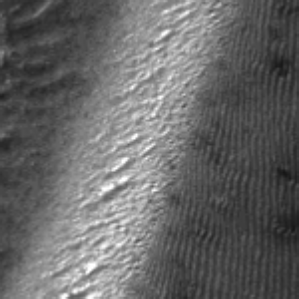
Label: frost